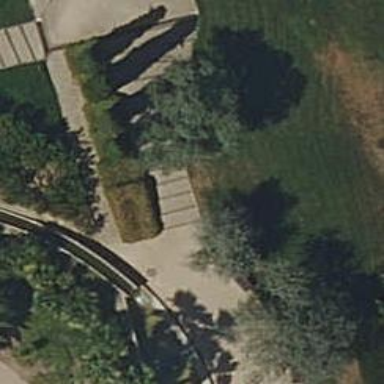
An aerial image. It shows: Gravel path with steps.